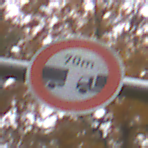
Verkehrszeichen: VerbotUnterschreitenMindestabstand
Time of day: Midday
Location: Outdoor (Nature)
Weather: Overcast
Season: Autumn
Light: Natural